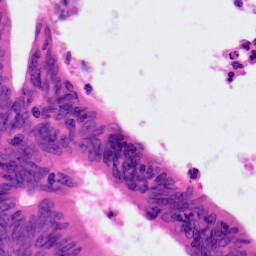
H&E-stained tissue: Colon